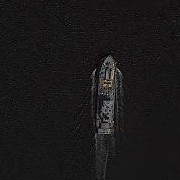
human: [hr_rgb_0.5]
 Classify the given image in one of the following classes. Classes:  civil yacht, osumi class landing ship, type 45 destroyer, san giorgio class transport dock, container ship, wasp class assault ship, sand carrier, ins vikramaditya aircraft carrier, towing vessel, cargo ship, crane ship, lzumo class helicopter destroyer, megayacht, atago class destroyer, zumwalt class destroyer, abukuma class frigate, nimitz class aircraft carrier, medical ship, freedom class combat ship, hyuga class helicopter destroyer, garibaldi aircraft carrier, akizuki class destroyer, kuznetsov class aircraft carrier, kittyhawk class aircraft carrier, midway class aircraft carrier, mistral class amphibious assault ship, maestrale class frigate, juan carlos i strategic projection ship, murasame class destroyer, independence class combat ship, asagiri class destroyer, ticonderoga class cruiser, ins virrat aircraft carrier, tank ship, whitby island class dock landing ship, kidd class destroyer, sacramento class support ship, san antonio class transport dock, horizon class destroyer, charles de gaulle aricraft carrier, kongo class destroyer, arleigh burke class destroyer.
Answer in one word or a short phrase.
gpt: Towing vessel